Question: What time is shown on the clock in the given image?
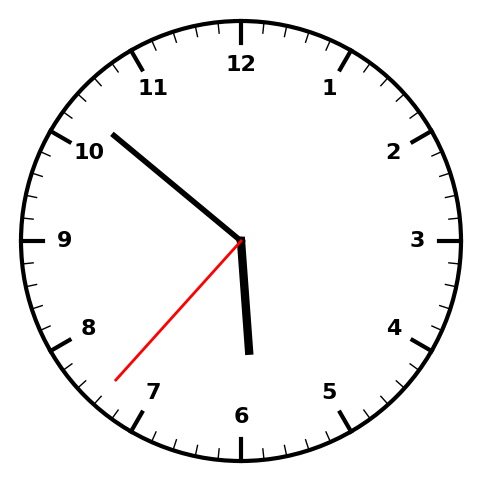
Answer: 05:51:37